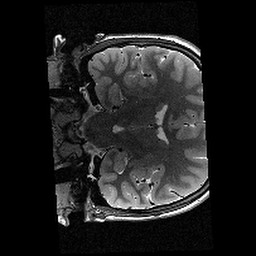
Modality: T2w
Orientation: coronal
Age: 13
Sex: female
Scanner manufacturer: siemens
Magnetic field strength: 3 T
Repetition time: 9.23 s
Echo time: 0.067 s